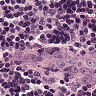
Metastatic tissue present: no